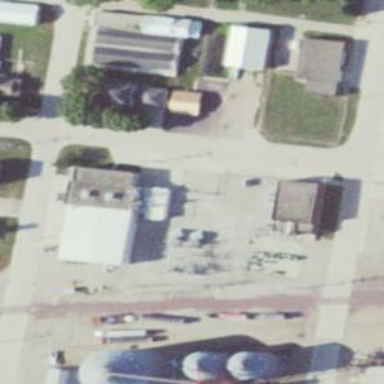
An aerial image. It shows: Distribution level power substation.